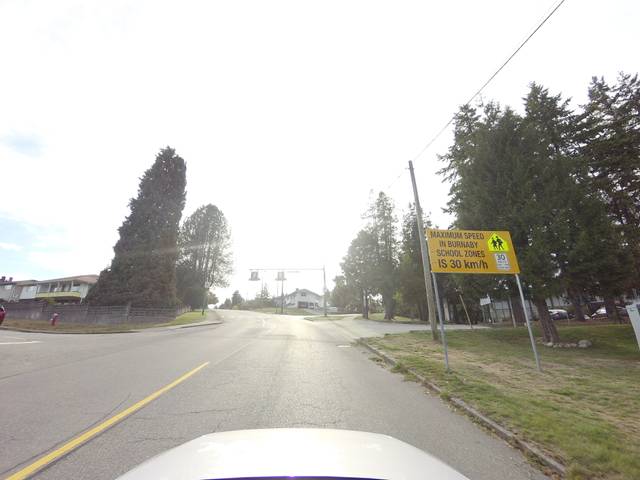
Region: Canada
Coordinates: 49.235, -122.897